Question: I want to load in a local page , only the elements LOGIN , PASSWORD , REGISTER , another external page in another domain, without loading the entire layout of it , only these three elements.
I've tried that way , seeking to identify the element:
'''
$.ajax({
url: 'http://www.sptrans.com.br/sac/solicitacoes.aspx',
type: 'GET',
success: function(res) {
var headline = $(res.responseText).find('vUSRLOGA');
$("#conteudo").html(headline);
}
});
'''
and
'''
$.ajax({
url: 'http://www.sptrans.com.br/sac/solicitacoes.aspx',
type: 'GET',
success: function(res) {
var headline = $(res.responseText).text();
$("#conteudo").html(headline);
}
})
'''
I want the elements normally be presented in order to give login or register .
the current way , behind only the text of the page and not the functional elements
Full Code:
'''
<!DOCTYPE HTML>
<html lang="pt-br">
<head>
<!-- Scripts Javascript -->
<script src="https://ajax.googleapis.com/ajax/libs/jquery/1.9.1/jquery.min.js"></script>
<script type="text/javascript" src="http://projetos.lucaspeperaio.com.br/ajax-cross-domain/jquery.xdomainajax.js"></script>
<script type="text/javascript">
/*$.ajax({
url: 'http://www.sptrans.com.br/sac/solicitacoes.aspx',
type: 'GET',
success: function(res) {
var headline = $(res.responseText).text();
$("#conteudo").html(headline);
}
});*/
$.ajax({
url: 'http://www.sptrans.com.br/sac/solicitacoes.aspx',
type: 'GET',
success: function(res) {
var headline = $(res.responseText).find('vUSRLOGA');
$("#conteudo").html(headline);
}
});
</script>
<title>Teste</title>
<body>
<div id="conteudo" style="background:#EEF0A6"></div>
</body>
</html>
'''
I want to show ONLY the part that is inside the red square:

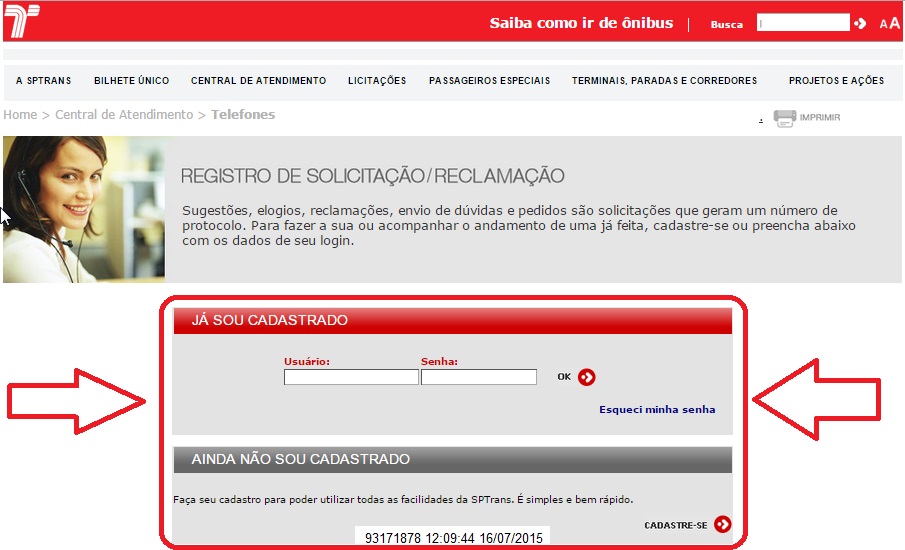
Answer: As I understood, you have a website that wants access another website. It can't be done in javascript because of cross-domain policy.
<URL>